Interaction volume radius: 5 \u00c5
Interaction volume height: 35 \u00c5
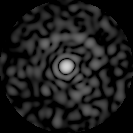
Disorder parameter: 0.8267